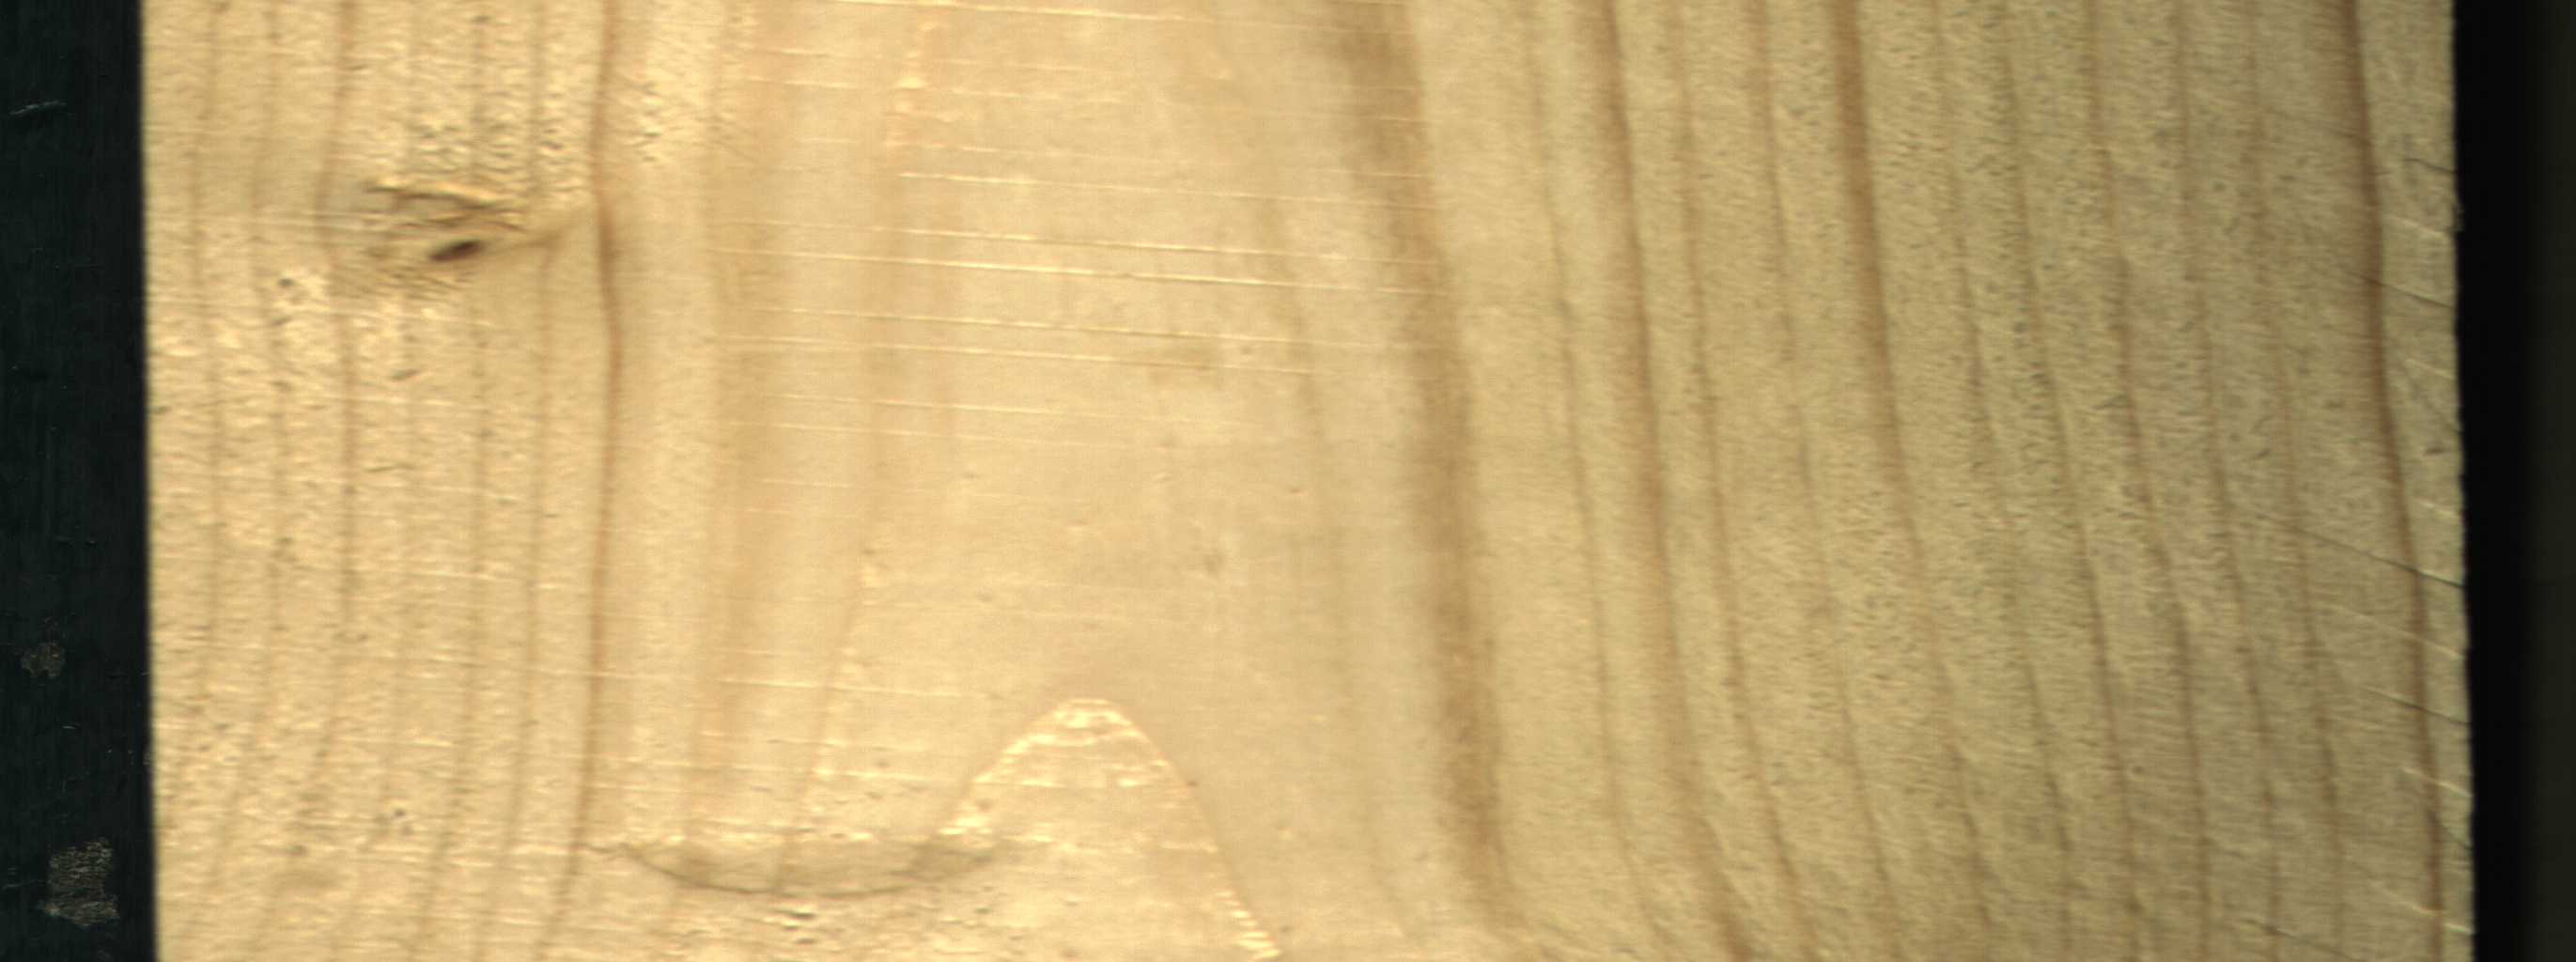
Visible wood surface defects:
Live_Knot